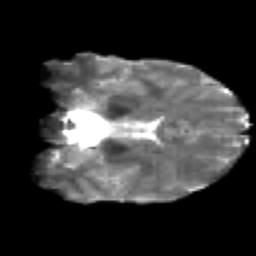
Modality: T2w
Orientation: coronal
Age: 26
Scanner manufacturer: siemens
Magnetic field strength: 3 T
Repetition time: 2.2 s
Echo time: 0.084 s